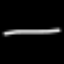
Label: line